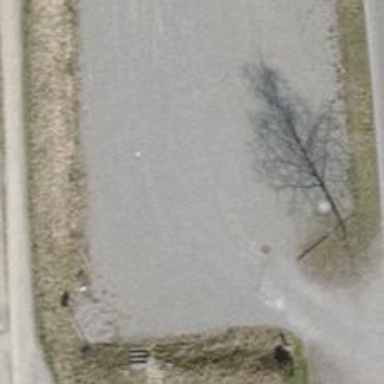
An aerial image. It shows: Parking aisle with fine gravel surface.